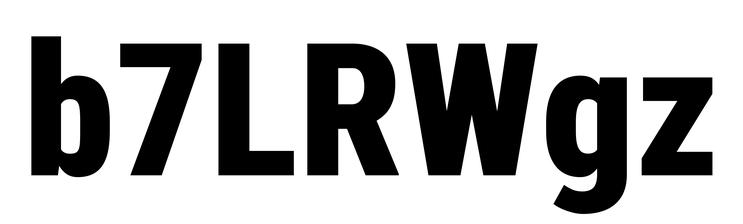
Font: Roboto_Condensed_Black